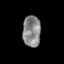
Tissue: skin
Cell type: Epithelial cells
Senescence score: 0.2116
Nuclear area (px): 542
Mean DAPI intensity: 136.871